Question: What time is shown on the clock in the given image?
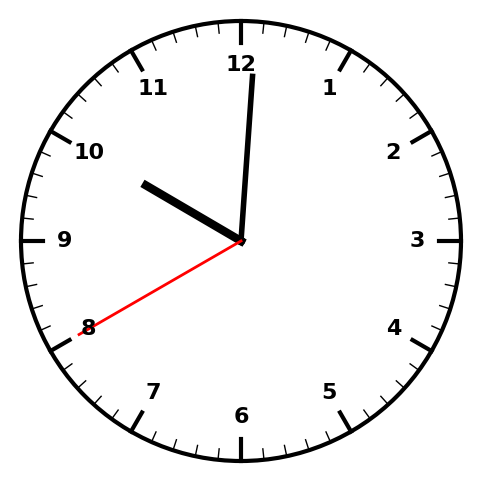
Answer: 10:00:40